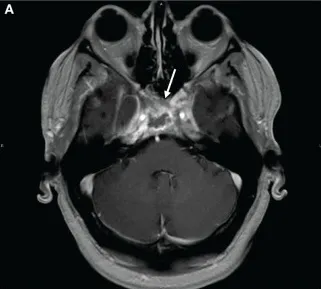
MRI brain with contrast showing Merkel cell carcinoma (MCC) metastasis to the clivus and invasion into the cavernous sinus. (A) Transverse view. Arrow is pointing to the mass in the clivus.
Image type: radiology (mri)